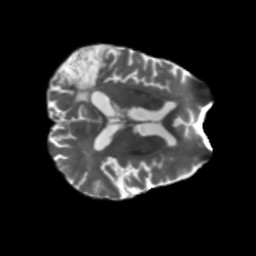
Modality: T2w
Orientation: axial
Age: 68
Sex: male
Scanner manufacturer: siemens
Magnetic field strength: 3 T
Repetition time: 5.25 s
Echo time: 0.08 s